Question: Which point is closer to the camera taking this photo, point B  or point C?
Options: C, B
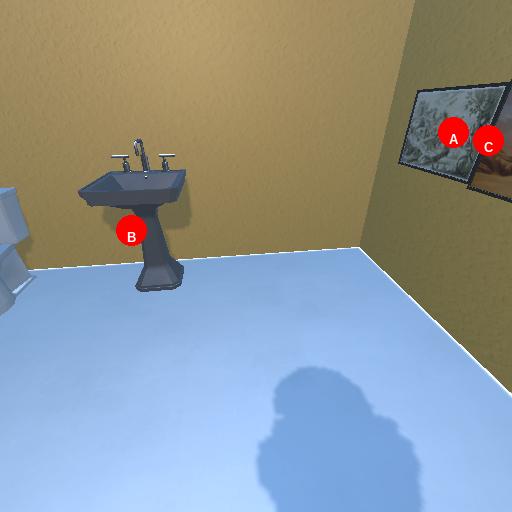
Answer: C